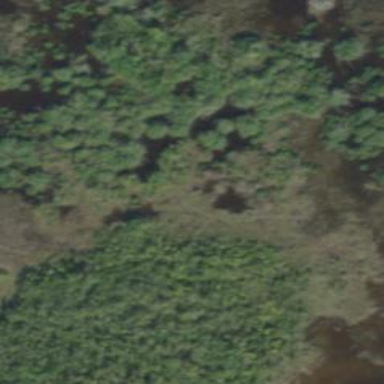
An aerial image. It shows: Mangrove wetland featuring Mangrove Swamp plant community.